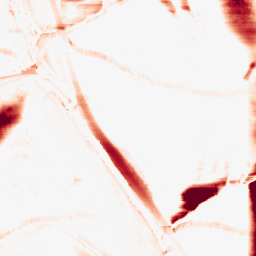
Category: morphological
Decomposition family: morphological_rect
Decomposition parameters: operation: opening
width: 50
height: 10
Upsampling method: quintic
Upsampling parameters: scale: 4
Upsampling scale: 4